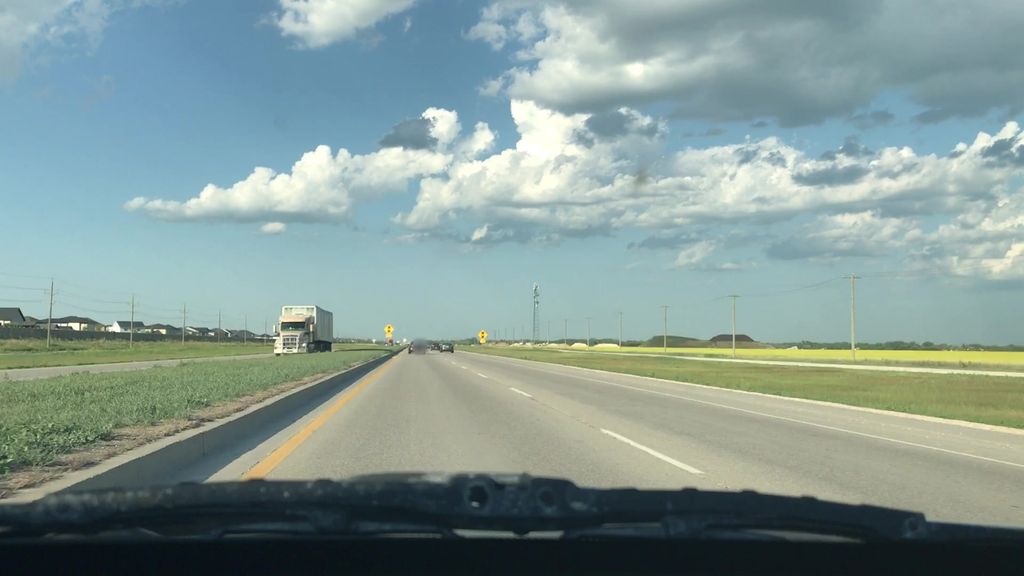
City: winnipeg